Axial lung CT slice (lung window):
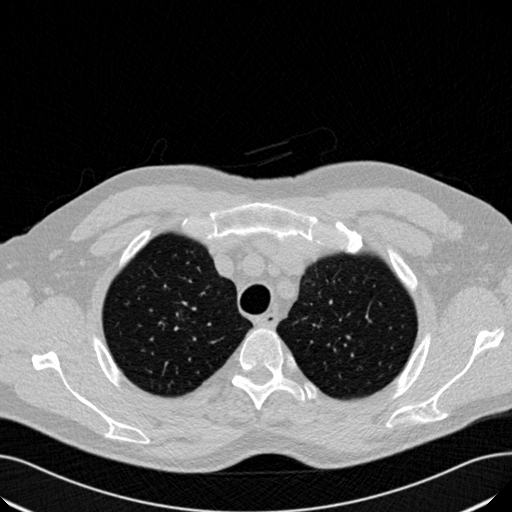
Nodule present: no